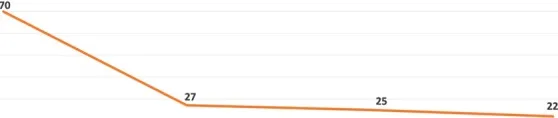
Pre- and postoperative imaging and clinical course. (C) Change in blepharospasm-like tic frequency from before surgery to 6-months after bilateral pvlGP deep brain stimulation.
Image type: chart (chart)